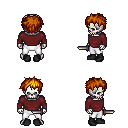
a pixel art fantasy rpg character, male body template, skeleton, maroon long-sleeve shirt, white pants, dark blonde bedhead hairstyle, black shoes, dagger, four views (front, back, left, right), 2x2 character sprite sheet, small pixel art, hard edges, no anti-aliasing